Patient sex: F
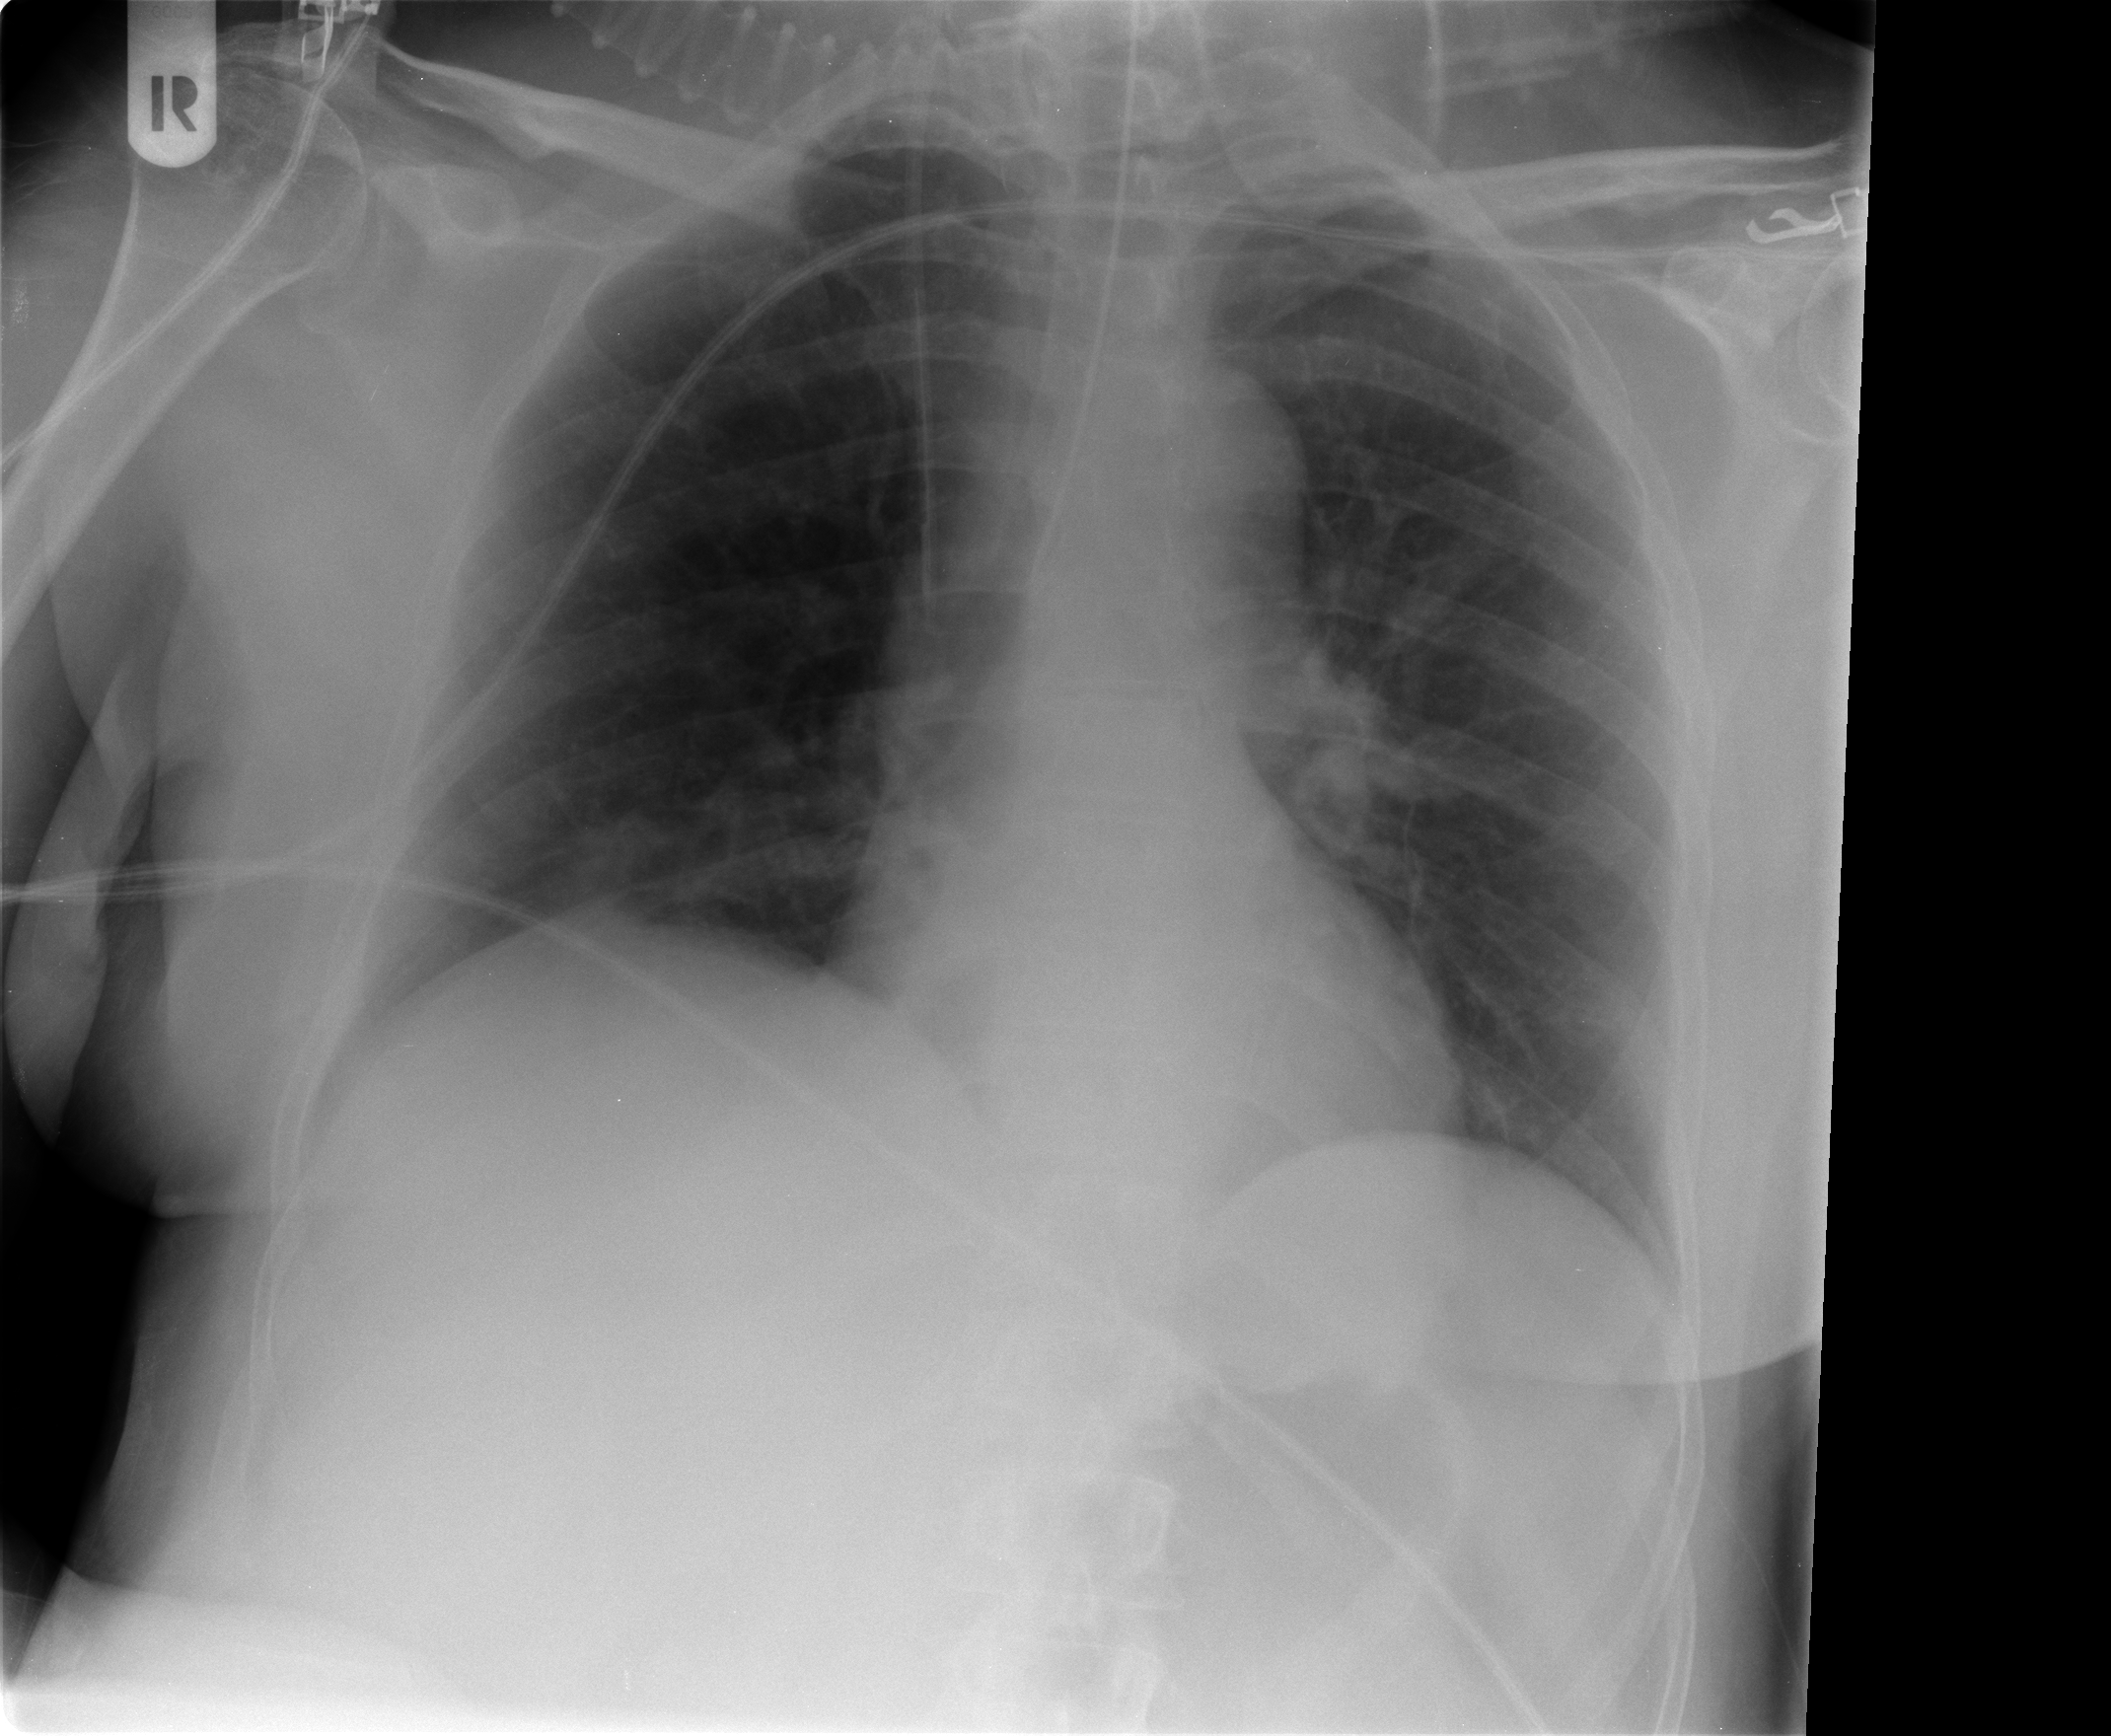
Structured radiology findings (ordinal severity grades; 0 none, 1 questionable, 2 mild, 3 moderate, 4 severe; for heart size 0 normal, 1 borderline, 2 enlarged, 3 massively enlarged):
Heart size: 0
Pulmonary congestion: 0
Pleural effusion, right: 0
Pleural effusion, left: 0
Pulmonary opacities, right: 1
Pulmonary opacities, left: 0
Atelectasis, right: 2
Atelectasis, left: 2